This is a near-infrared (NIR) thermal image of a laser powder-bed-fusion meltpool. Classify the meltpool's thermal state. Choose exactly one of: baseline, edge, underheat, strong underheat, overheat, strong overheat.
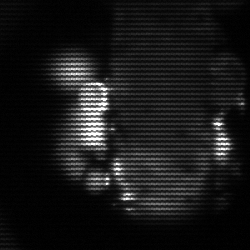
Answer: strong underheat